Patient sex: M
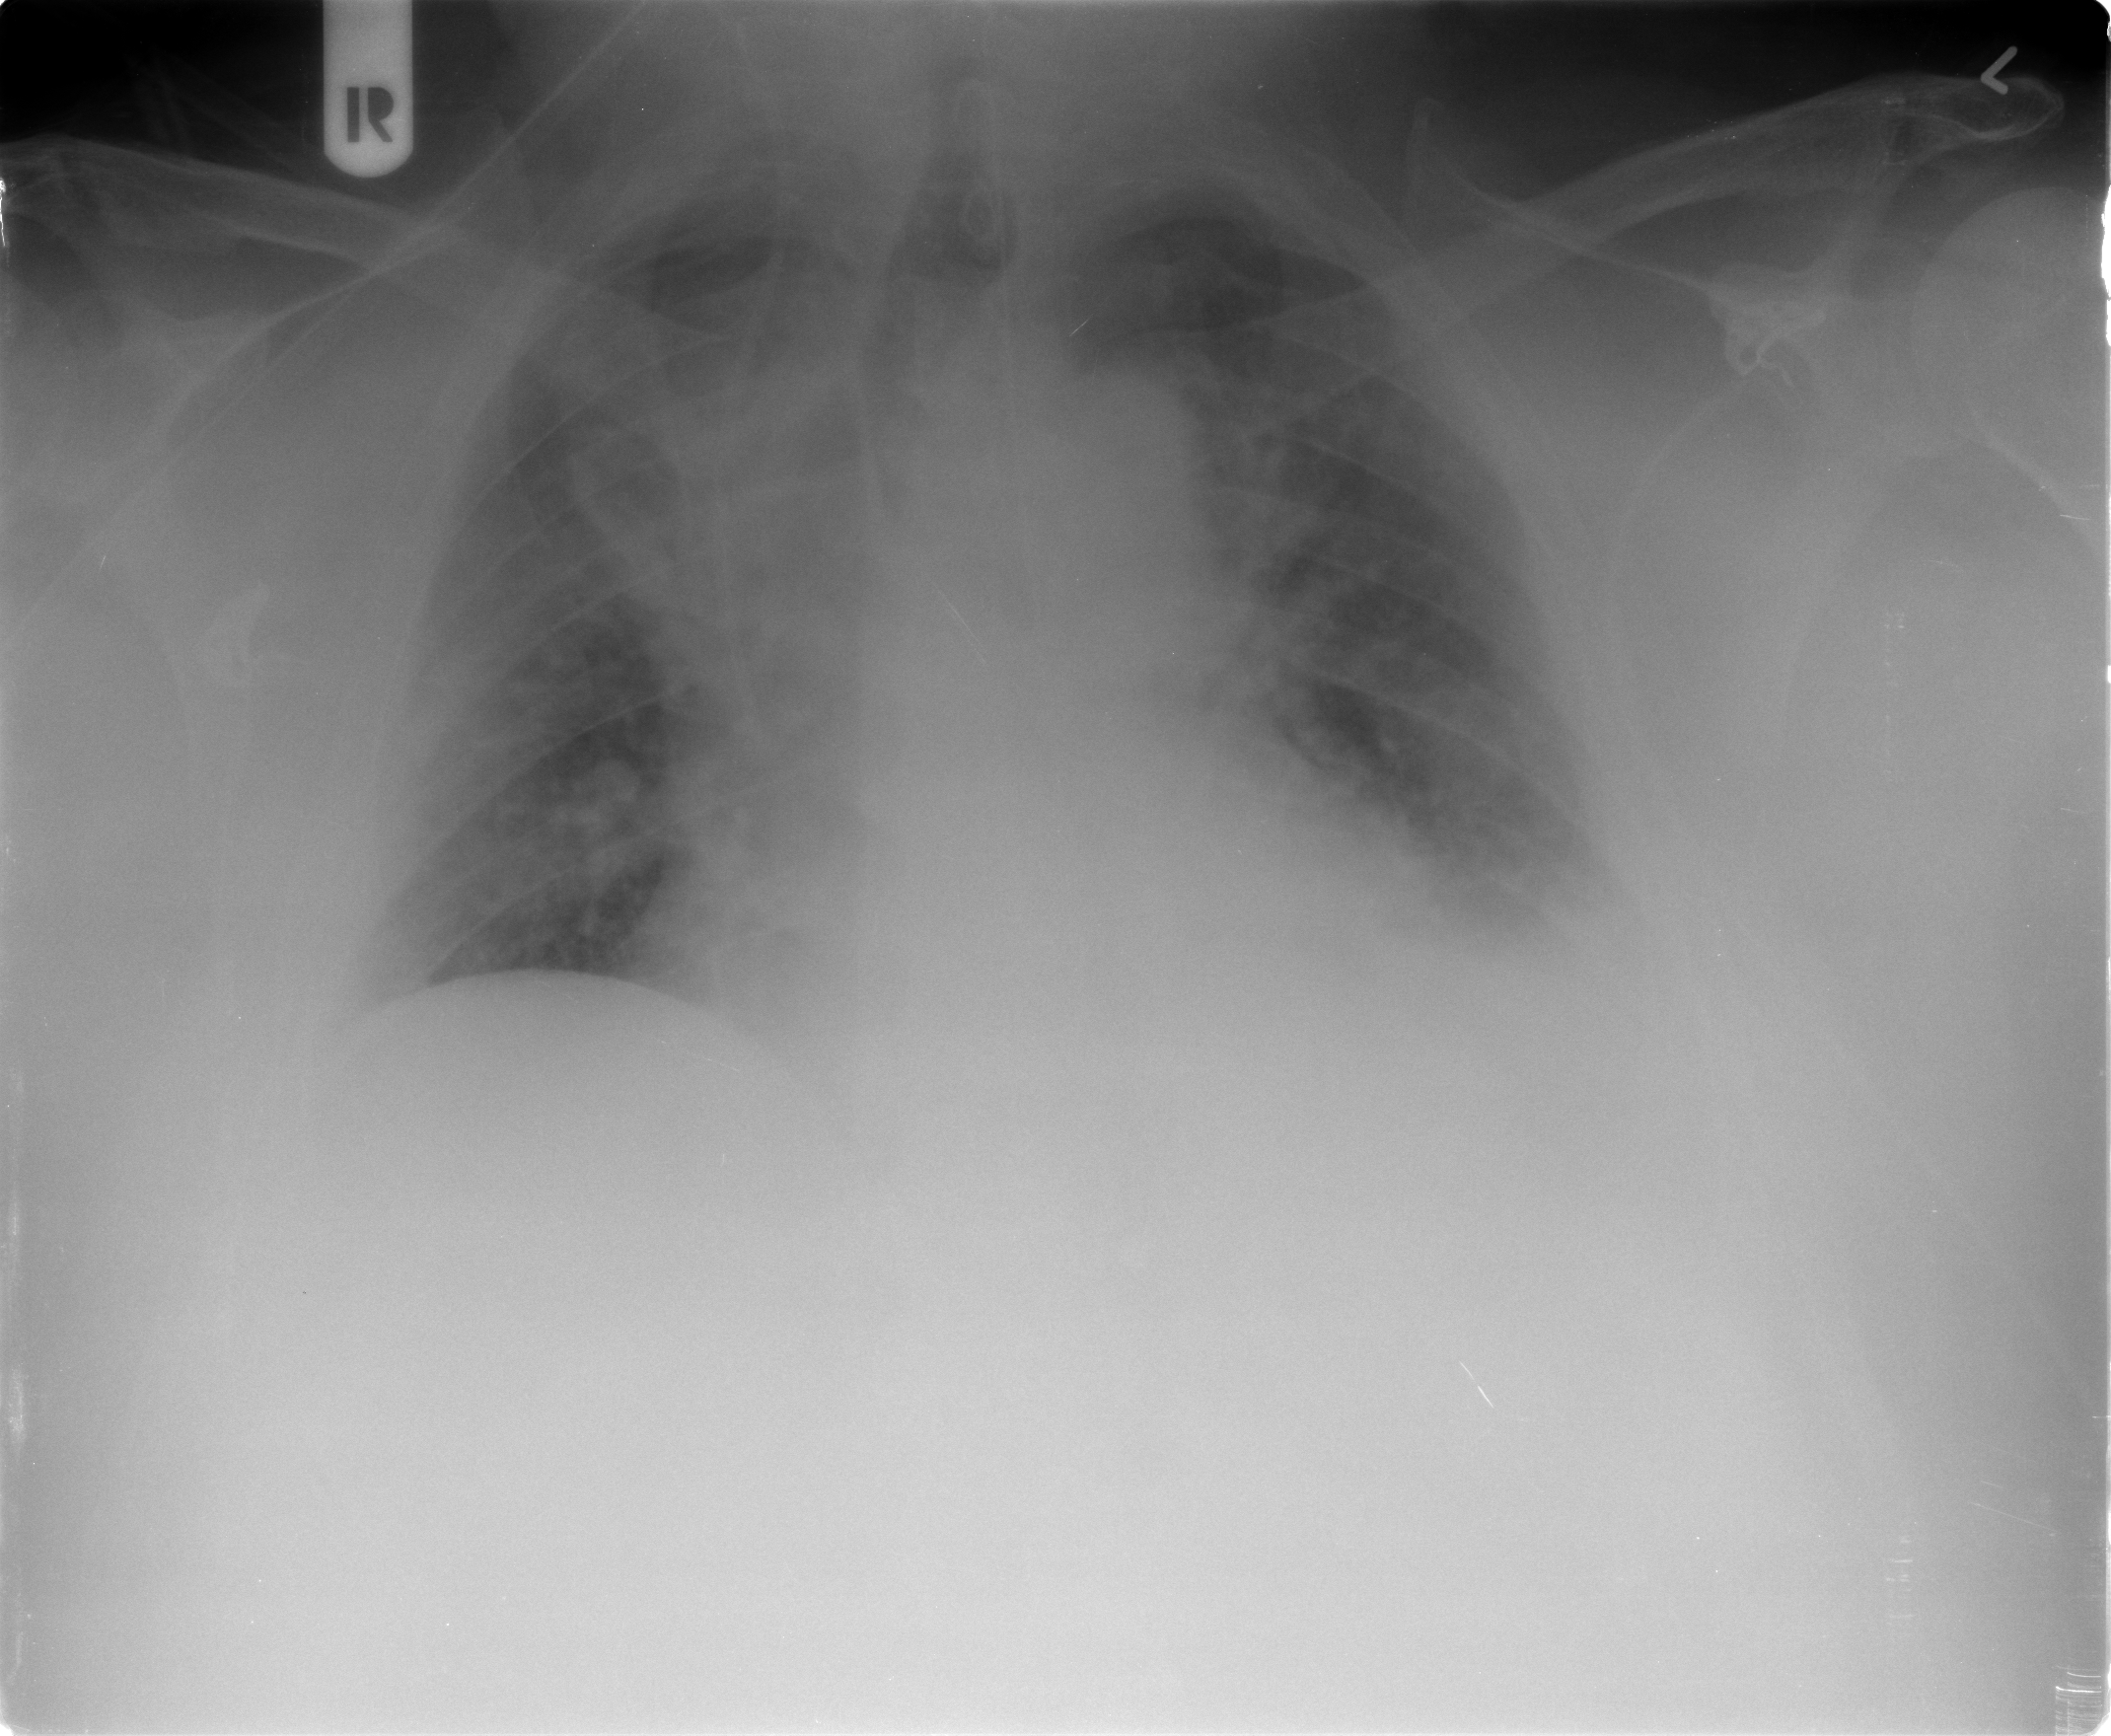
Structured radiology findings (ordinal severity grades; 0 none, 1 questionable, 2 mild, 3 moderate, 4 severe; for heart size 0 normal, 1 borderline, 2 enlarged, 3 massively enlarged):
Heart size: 2
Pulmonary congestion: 3
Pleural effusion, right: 0
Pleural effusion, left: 1
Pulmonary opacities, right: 0
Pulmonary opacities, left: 0
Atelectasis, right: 0
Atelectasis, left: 0